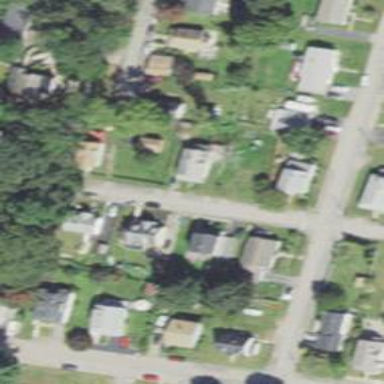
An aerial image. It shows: Residential driveway designated as service road.